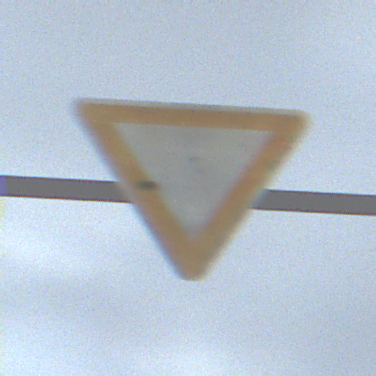
Verkehrszeichen: VorfahrtGewaehren
Umgebung: Outdoor, Nature
Tageszeit: Night
Wetter: Overcast
Licht: Artificial
Jahreszeit: NotSpecified
Kontrast: LowContrast